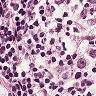
Metastatic tissue present: no